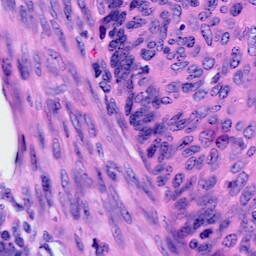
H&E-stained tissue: Cervix